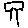
Label: tree